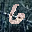
Label: 6